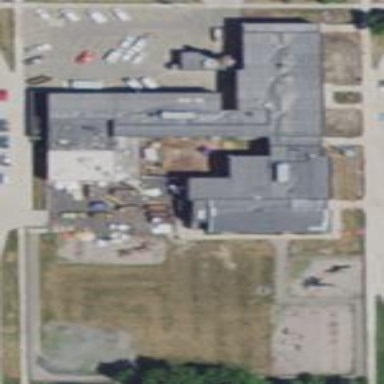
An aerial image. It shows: School.